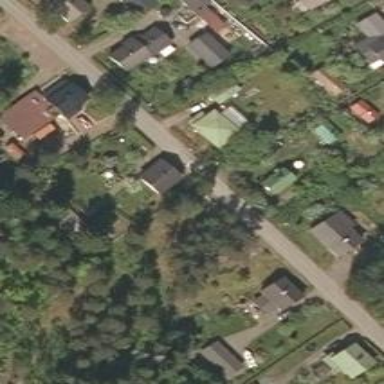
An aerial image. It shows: Suburb.